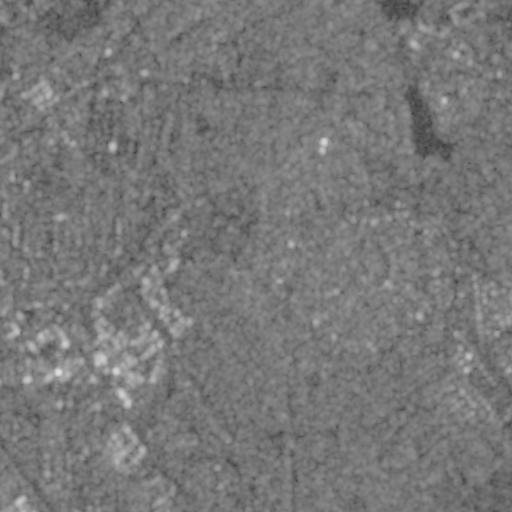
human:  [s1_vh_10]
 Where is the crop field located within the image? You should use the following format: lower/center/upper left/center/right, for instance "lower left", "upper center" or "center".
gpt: The crop field is located in the lower right of the image.
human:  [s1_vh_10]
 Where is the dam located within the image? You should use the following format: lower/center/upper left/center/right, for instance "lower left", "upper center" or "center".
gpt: The dam is located in the upper right of the image.
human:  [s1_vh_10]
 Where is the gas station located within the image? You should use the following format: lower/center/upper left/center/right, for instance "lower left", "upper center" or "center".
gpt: The gas station is located in the lower left of the image.
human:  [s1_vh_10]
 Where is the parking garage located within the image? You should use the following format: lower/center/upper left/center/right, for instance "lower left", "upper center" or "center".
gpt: The parking garage is located in the lower left of the image.
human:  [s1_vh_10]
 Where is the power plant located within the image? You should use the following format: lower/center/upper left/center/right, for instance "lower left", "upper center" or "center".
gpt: The power plant is located in the upper left of the image.
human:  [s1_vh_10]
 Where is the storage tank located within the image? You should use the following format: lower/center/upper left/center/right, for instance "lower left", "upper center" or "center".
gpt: The storage tank is located in the upper center of the image.
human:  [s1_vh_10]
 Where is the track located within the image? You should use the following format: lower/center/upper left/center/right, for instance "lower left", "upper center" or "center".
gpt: The track is located in the center left of the image.
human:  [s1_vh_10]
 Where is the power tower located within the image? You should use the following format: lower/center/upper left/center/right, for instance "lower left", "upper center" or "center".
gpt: There is no power tower in the image.

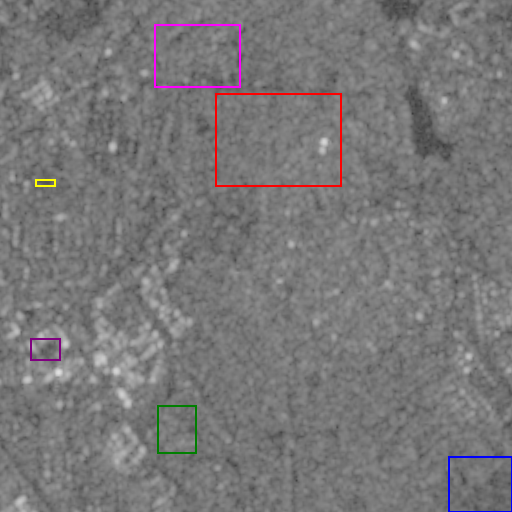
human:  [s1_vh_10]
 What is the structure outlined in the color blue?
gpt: The structure outlined in blue is a crop field.
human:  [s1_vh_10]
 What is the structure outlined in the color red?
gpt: The structure outlined in red is a park.
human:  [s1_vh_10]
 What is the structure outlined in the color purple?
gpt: The structure outlined in purple is a parking lot.
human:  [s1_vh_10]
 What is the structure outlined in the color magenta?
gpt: The structure outlined in magenta is a power plant.
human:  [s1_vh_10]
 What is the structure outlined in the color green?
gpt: The structure outlined in green is a power substation.
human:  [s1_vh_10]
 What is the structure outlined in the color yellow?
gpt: The structure outlined in yellow is a track.
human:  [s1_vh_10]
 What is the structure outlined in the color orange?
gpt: There is no orange outline.